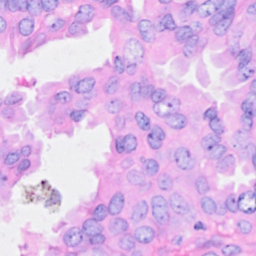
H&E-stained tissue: Breast